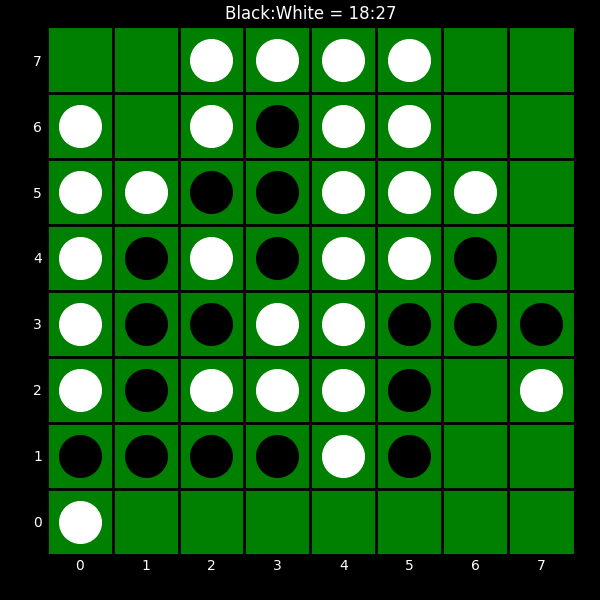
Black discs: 18
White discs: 27